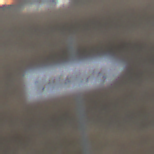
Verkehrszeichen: UmleitungswegweiserRechtsweisend
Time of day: SunriseSunset
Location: Outdoor (RoadRail)
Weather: PartlyCloudy
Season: NotSpecified
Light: Natural